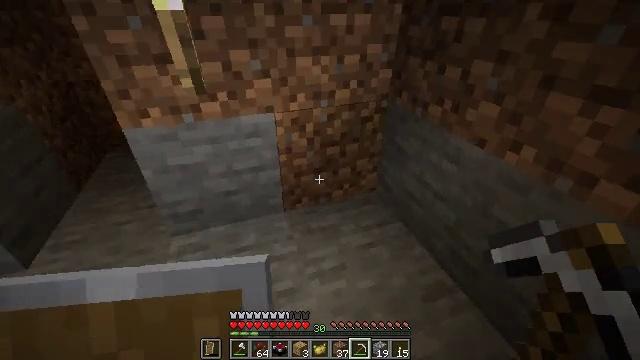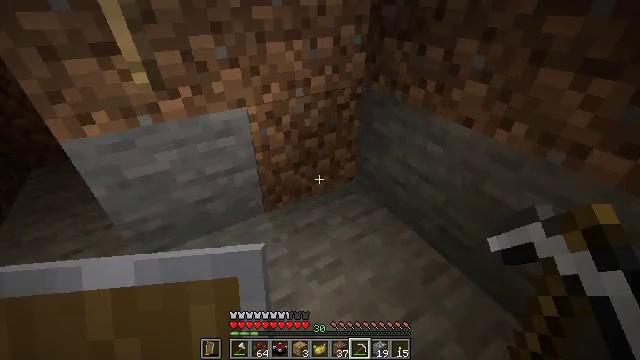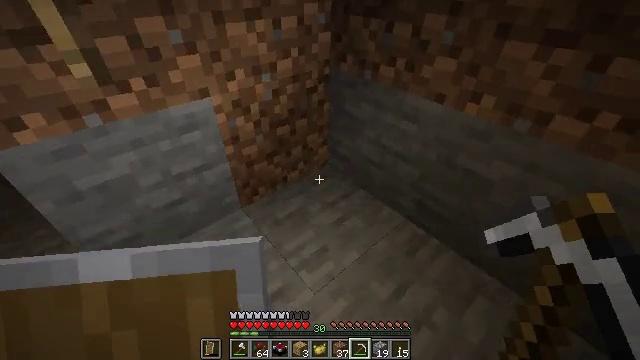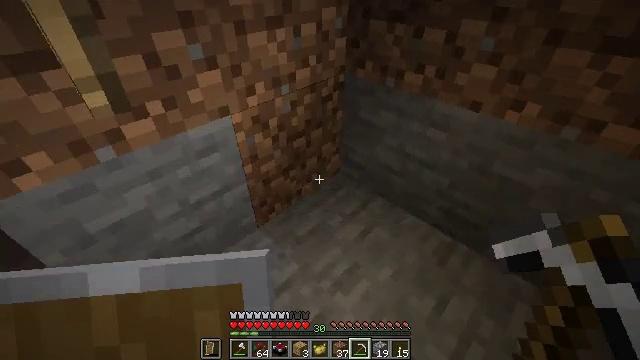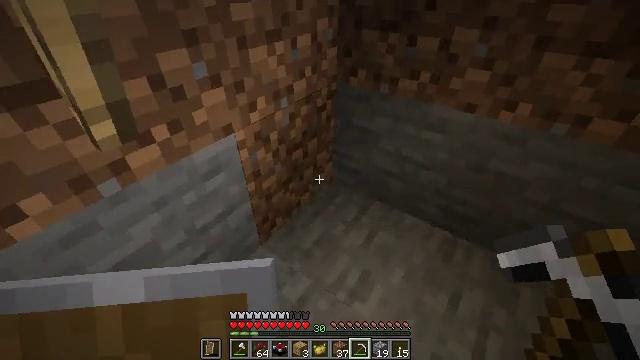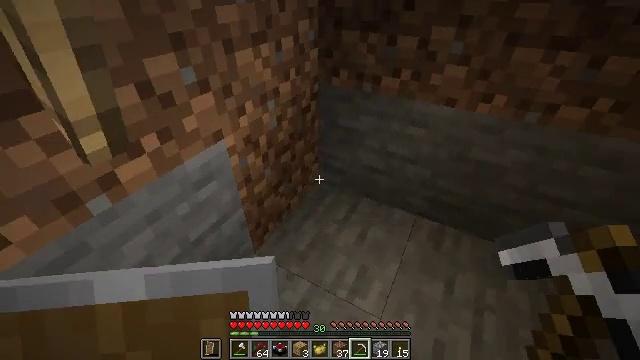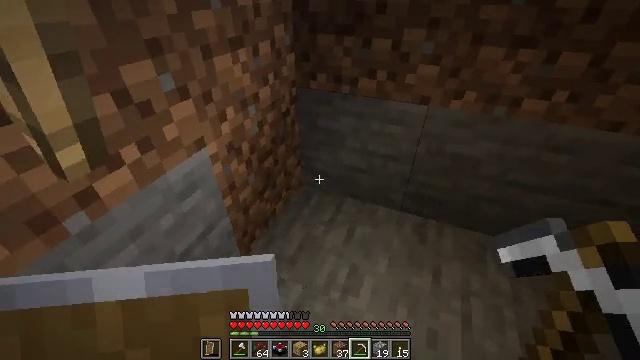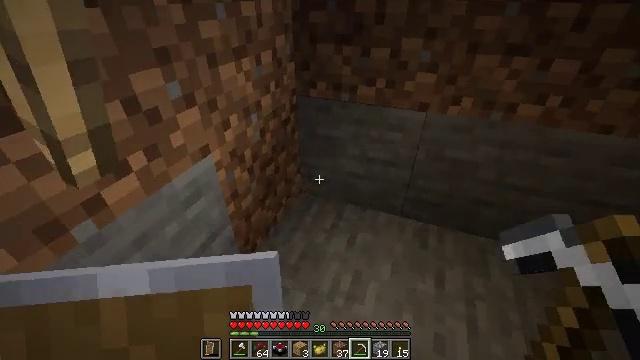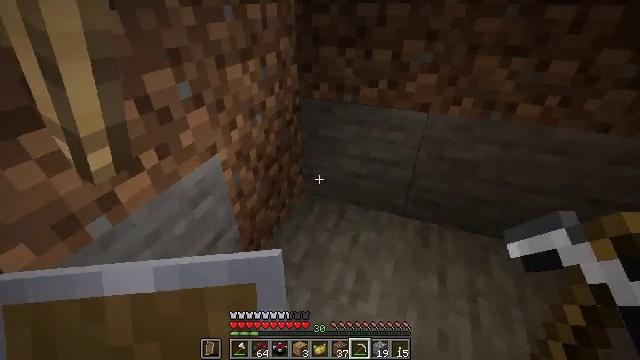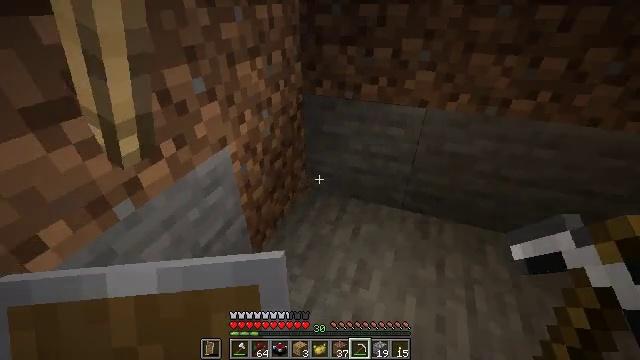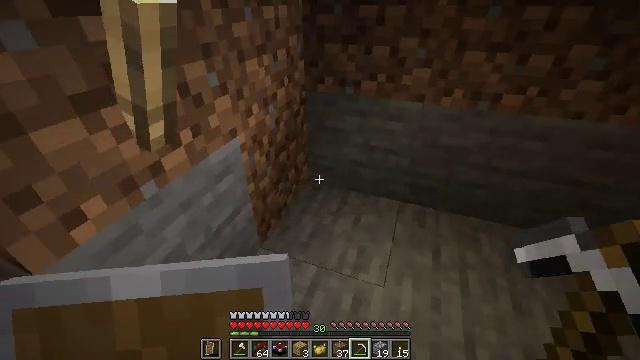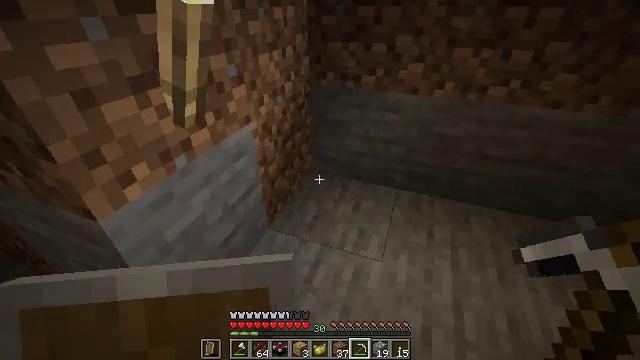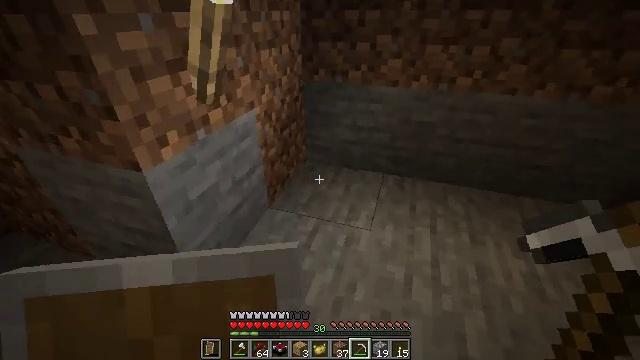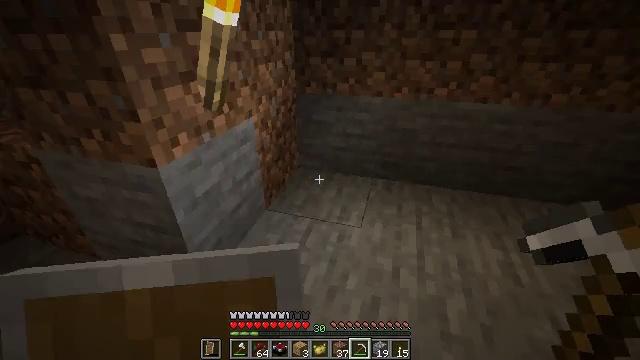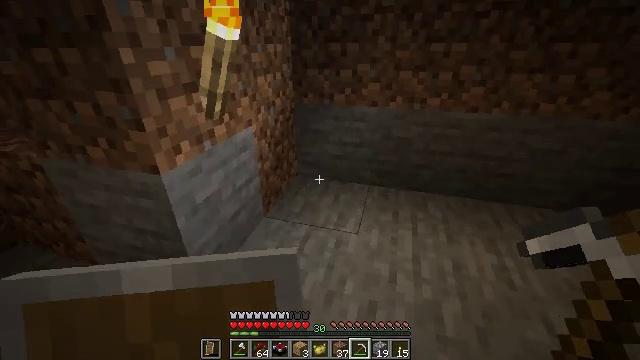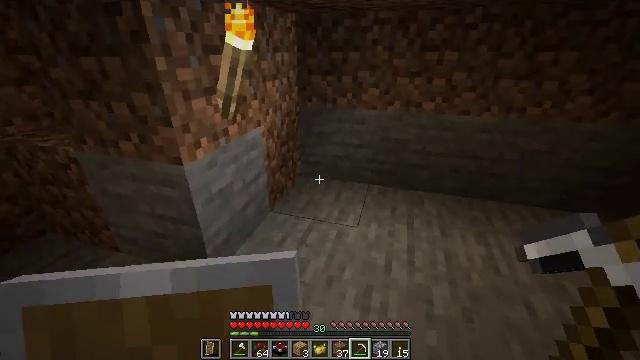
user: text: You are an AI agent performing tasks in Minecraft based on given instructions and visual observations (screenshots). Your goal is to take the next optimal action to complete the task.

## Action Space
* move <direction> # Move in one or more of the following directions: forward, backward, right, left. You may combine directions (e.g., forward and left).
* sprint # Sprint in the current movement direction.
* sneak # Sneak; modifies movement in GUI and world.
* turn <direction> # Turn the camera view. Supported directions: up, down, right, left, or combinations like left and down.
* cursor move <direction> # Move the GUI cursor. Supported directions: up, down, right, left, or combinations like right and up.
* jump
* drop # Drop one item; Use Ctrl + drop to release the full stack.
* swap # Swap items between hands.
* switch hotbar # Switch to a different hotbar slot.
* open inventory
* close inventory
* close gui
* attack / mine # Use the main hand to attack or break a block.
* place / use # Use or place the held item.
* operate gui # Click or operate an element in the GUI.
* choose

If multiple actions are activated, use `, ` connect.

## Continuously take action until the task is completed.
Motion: motion action
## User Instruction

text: Attack the ground to gather dirt.
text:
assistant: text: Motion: move forward and move left, turn right and down
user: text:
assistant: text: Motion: move forward and move left, turn right and down
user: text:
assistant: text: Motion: move left, turn right
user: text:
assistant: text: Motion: move left, turn right and up
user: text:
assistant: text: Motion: turn right
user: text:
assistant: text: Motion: turn right
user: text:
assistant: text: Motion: turn right and up
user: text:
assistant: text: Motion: move back
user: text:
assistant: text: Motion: move back
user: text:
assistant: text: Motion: move back
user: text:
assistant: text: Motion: move back
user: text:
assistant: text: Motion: move back, turn right and up
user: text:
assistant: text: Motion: move back, turn right and up
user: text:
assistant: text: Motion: move back, turn up
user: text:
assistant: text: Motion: turn up
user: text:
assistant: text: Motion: turn left
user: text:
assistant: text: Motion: no_op
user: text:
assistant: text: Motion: no_op
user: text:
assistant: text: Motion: turn left
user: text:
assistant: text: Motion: turn left and up
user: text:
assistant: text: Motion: turn left and up
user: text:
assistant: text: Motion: no_op
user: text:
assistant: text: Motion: no_op
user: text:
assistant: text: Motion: no_op
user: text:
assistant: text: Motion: no_op
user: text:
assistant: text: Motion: no_op
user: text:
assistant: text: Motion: no_op
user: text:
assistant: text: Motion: no_op
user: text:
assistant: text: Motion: open inventory
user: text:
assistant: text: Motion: open inventory